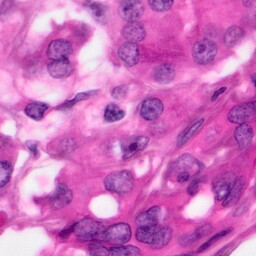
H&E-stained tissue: Pancreatic